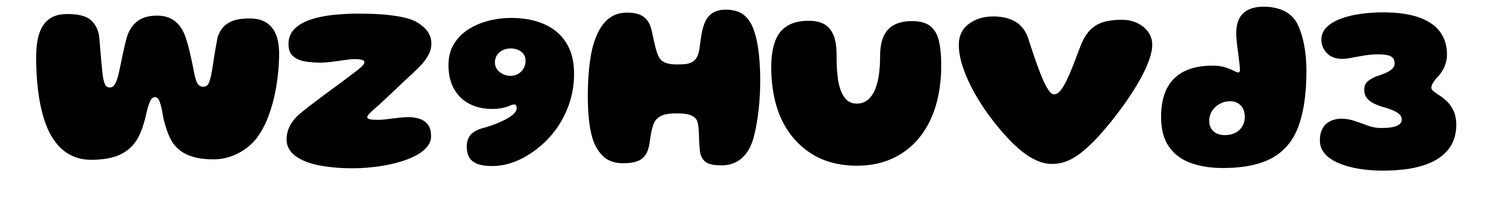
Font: Gluten_ExtraBold